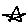
Label: star